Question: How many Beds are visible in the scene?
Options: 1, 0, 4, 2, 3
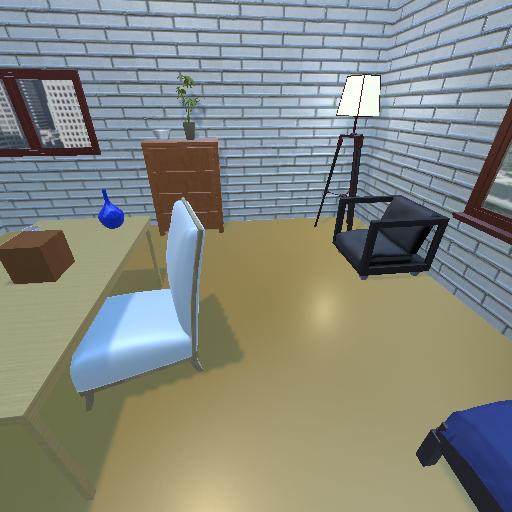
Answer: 1